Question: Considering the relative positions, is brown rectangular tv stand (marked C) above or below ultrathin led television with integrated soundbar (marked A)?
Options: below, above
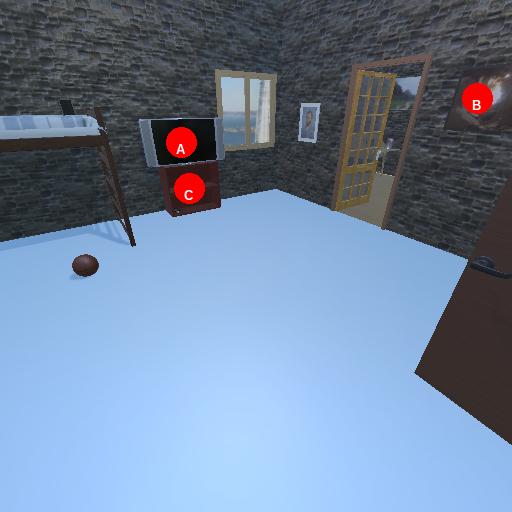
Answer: below